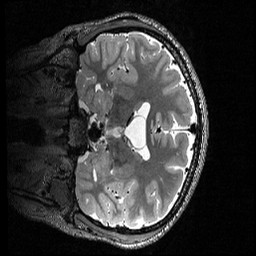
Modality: T2w
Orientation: coronal
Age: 19
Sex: male
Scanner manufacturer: siemens
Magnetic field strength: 3 T
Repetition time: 3.2 s
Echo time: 0.56 s